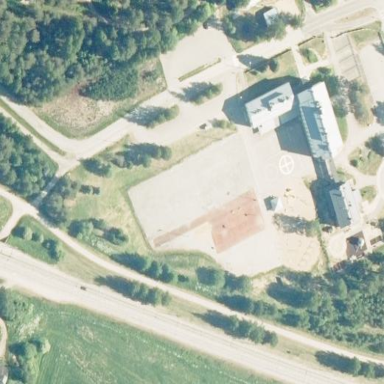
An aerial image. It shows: School.